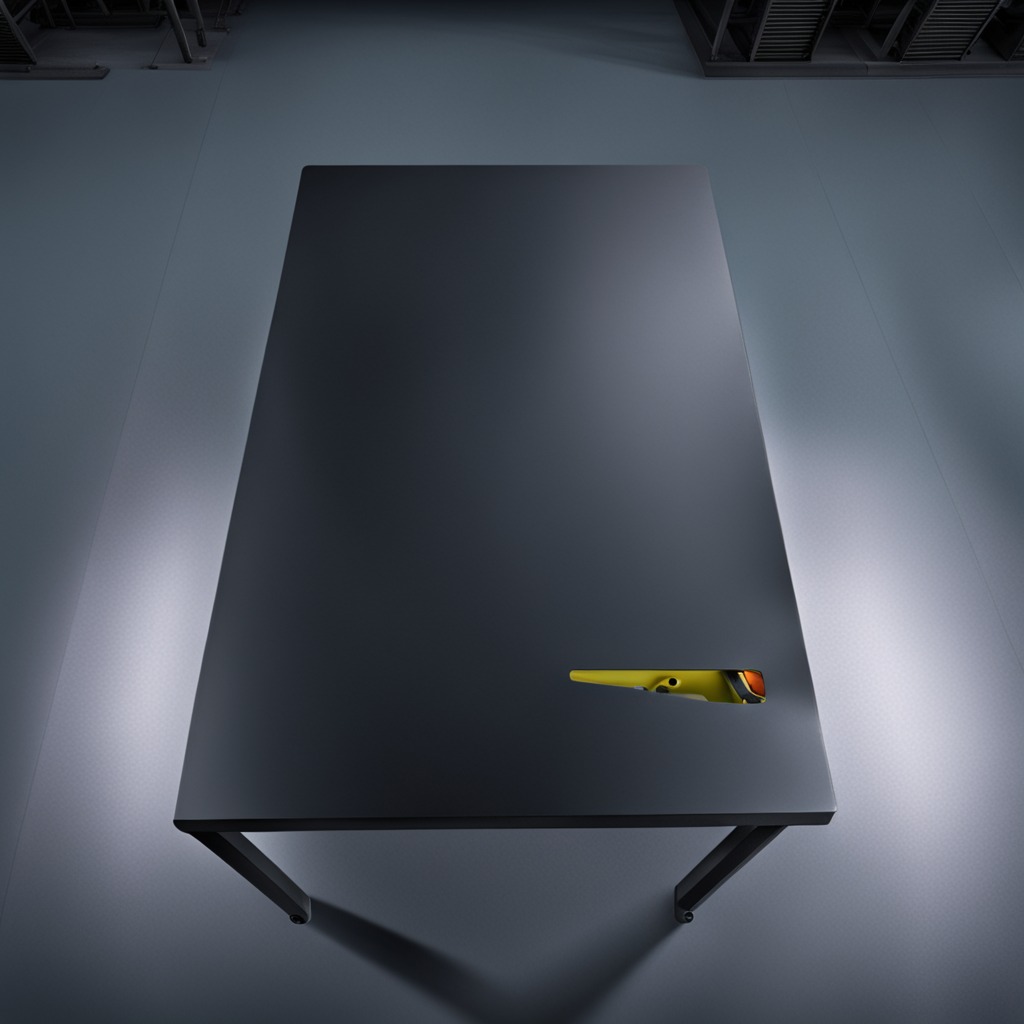
A metal saw lies on the tabletop.